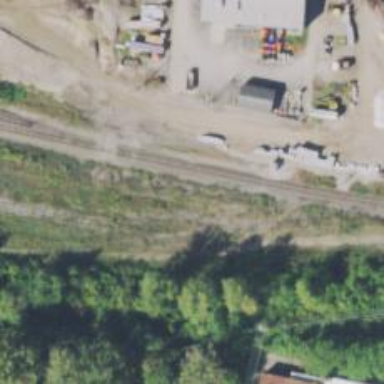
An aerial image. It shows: Disused railway spur.